Field crop: tomato
Growth stage: 1
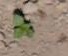
Species: solanum